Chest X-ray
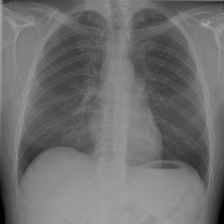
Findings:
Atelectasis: negative
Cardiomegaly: negative
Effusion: negative
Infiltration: negative
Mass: negative
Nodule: negative
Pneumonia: negative
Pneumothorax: negative
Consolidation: negative
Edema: negative
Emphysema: negative
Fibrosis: negative
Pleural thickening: negative
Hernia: negative